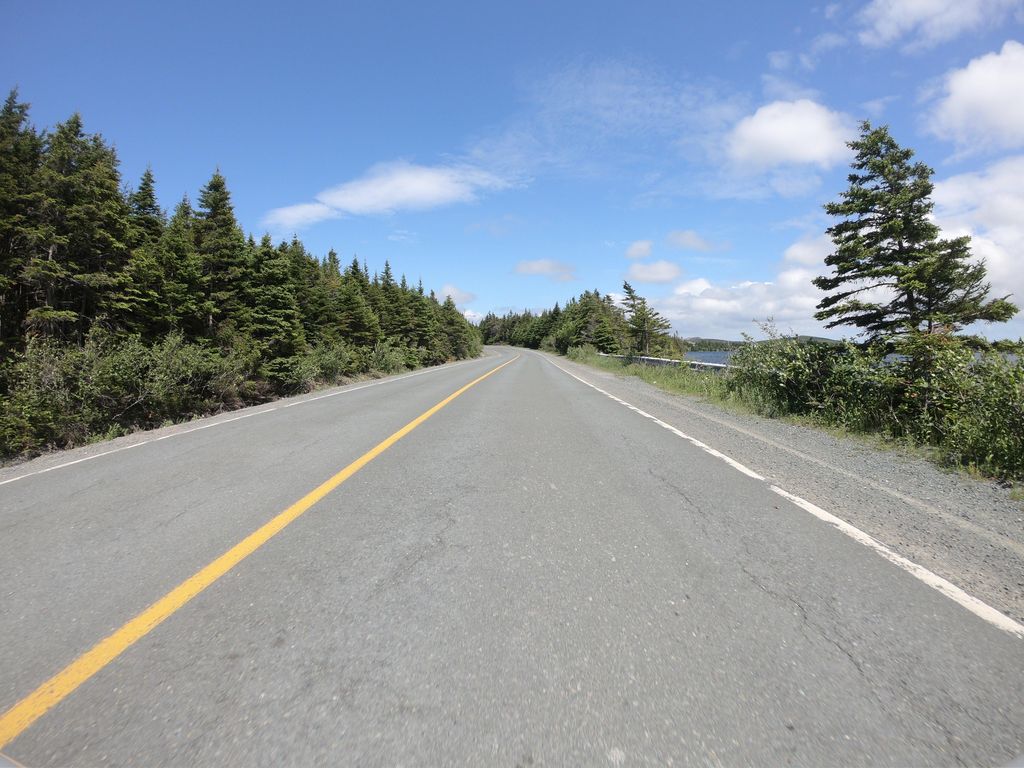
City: st_johns